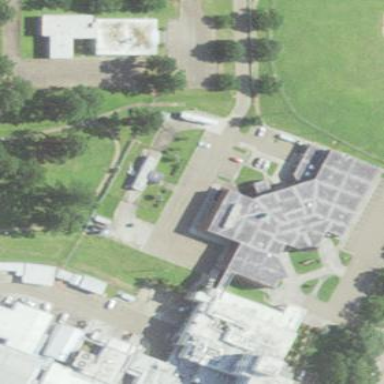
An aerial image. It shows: Hospital building.